Question: I'm given three points and need to draw a smooth 3D parabola. The trouble is that curved line is choppy and has some weird divots in it

Here is my code...
'''
func drawJump(jump: Jump){
let halfDistance = jump.distance.floatValue/2 as Float
let tup = CalcParabolaValues(0.0, y1: 0.0, x2: halfDistance, y2: jump.height.floatValue, x3: jump.distance.floatValue, y3: 0)
println("tuple up")
var currentX = 0 as Float
var increment = jump.distance.floatValue / Float(50)
while currentX < jump.distance.floatValue - increment {
let x1 = Float(currentX)
let x2 = Float((currentX+increment))
let y1 = calcParabolaYVal(tup.a, b: tup.b, c: tup.c, x: x1)
let y2 = calcParabolaYVal(tup.a, b: tup.b, c: tup.c, x: x2)
drawLine(x1, y1: y1, x2: x2, y2: y2)
currentX += increment
}
}
func CalcParabolaValues(x1: Float, y1: Float, x2: Float, y2: Float, x3: Float, y3: Float) -> (a: Float, b: Float, c: Float) {
println(x1, y1, x2, y2, x3, y3)
let a = y1/((x1-x2)*(x1-x3)) + y2/((x2-x1)*(x2-x3)) + y3/((x3-x1)*(x3-x2))
let b = (-y1*(x2+x3)/((x1-x2)*(x1-x3))-y2*(x1+x3)/((x2-x1)*(x2-x3))-y3*(x1+x2)/((x3-x1)*(x3-x2)))
let c = (y1*x2*x3/((x1-x2)*(x1-x3))+y2*x1*x3/((x2-x1)*(x2-x3))+y3*x1*x2/((x3-x1)*(x3-x2)))
return (a, b, c)
}
func calcParabolaYVal(a:Float, b:Float, c:Float, x:Float)->Float{
return a * x * x + b * x + c
}
func drawLine(x1: Float, y1: Float,x2: Float, y2: Float) {
println("drawLine \(x1) \(y1) \(x2) \(y2)")
let positions: [Float32] = [
x1, y1, 0,
x2, y2, 0
]
let positionData = NSData(bytes: positions, length: sizeof(Float32)*positions.count)
let indices: [Int32] = [0, 1]
let indexData = NSData(bytes: indices, length: sizeof(Int32) * indices.count)
let source = SCNGeometrySource(data: positionData, semantic: SCNGeometrySourceSemanticVertex, vectorCount: indices.count, floatComponents: true, componentsPerVector: 3, bytesPerComponent: sizeof(Float32), dataOffset: 0, dataStride: sizeof(Float32) * 3)
let element = SCNGeometryElement(data: indexData, primitiveType: SCNGeometryPrimitiveType.Line, primitiveCount: indices.count, bytesPerIndex: sizeof(Int32))
let line = SCNGeometry(sources: [source], elements: [element])
self.rootNode.addChildNode( SCNNode(geometry: line))
}
func renderer(aRenderer: SCNSceneRenderer, willRenderScene scene: SCNScene, atTime time: NSTimeInterval) {
glLineWidth(20)
}
'''
I also have to figure out how to animate the arc from left to right. Can someone help me out? Swift or Objective C is fine. Any help is appreciated. Thanks!
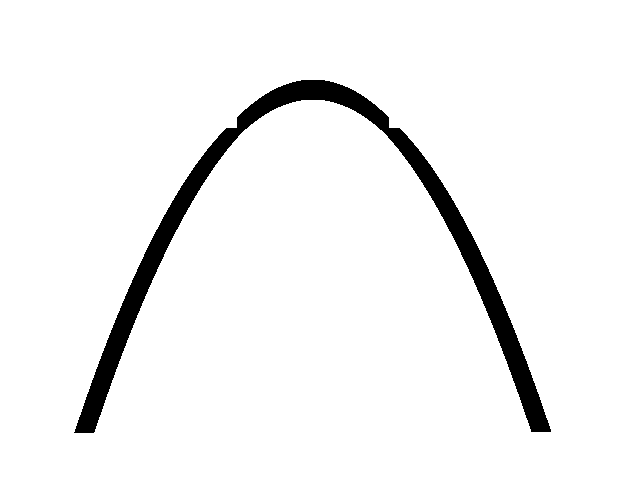
Answer: I'd recommend using <URL> are a nice fit for cases like this.
### The Parabola
Watch out, though -- you probably want a path that represents just the open stroke of the arc. If you do something like this:
'''
let path = UIBezierPath()
path.moveToPoint(CGPointZero)
path.addQuadCurveToPoint(CGPoint(x: 100, y: 0), controlPoint: CGPoint(x: 50, y: 200))
'''
You'll get a filled-in parabola, like this (seen in 2D in the debugger quick look, then extruded in 3D with 'SCNShape'):

To create a closed shape that's just the arc, you'll need to trace back over the curve, a little bit away from the original:
'''
let path = UIBezierPath()
path.moveToPoint(CGPointZero)
path.addQuadCurveToPoint(CGPoint(x: 100, y: 0), controlPoint: CGPoint(x: 50, y: 200))
path.addLineToPoint(CGPoint(x: 99, y: 0))
path.addQuadCurveToPoint(CGPoint(x: 1, y: 0), controlPoint: CGPoint(x: 50, y: 198))
'''

That's better.
### ... in Three-Dee!
How to actually make it 3D? Just make an 'SCNShape' with the extrusion depth you like:
'''
let shape = SCNShape(path: path, extrusionDepth: 10)
'''
And set it in your scene:
'''
shape.firstMaterial?.diffuse.contents = SKColor.blueColor()
let shapeNode = SCNNode(geometry: shape)
shapeNode.pivot = SCNMatrix4MakeTranslation(50, 0, 0)
shapeNode.eulerAngles.y = Float(-M_PI_4)
root.addChildNode(shapeNode)
'''
Here I'm using a 'pivot' to make the shape rotate around the major axis of the parabola, instead of the 'y = 0' axis of the planar Bezier curve. And making it blue. Also, 'root' is just a shortcut I made for the view's scene's root node.
### Animating
The shape of the parabola doesn't really need to change through your animation -- you just need a visual effect that progressively reveals it along its x-axis. <URL> are a great fit for that, because you can make the animated effect per-pixel instead of per-vertex and do all the expensive work on the GPU.
Here's a shader snippet that uses a 'progress' parameter, varying from 0 to 1, to set opacity based on x-position:
'''
// declare a variable we can set from SceneKit code
uniform float progress;
// tell SceneKit this shader uses transparency so we get correct draw order
#pragma transparent
// get the position in model space
vec4 mPos = u_inverseModelViewTransform * vec4(_surface.position, 1.0);
// a bit of math to ramp the alpha based on a progress-adjusted position
_surface.transparent.a = clamp(1.0 - ((mPos.x + 50.0) - progress * 200.0) / 50.0, 0.0, 1.0);
'''
Set that as a shader modifier for the Surface entry point, and then you can animate the 'progress' variable:
'''
let modifier = "uniform float progress;
#pragma transparent
vec4 mPos = u_inverseModelViewTransform * vec4(_surface.position, 1.0);
_surface.transparent.a = clamp(1.0 - ((mPos.x + 50.0) - progress * 200.0) / 50.0, 0.0, 1.0);"
shape.shaderModifiers = [ SCNShaderModifierEntryPointSurface: modifier ]
shape.setValue(0.0, forKey: "progress")
SCNTransaction.begin()
SCNTransaction.setAnimationDuration(10)
shape.setValue(1.0, forKey: "progress")
SCNTransaction.commit()
'''

### Further Considerations
<URL> playground. A few things left as exercises to the reader, plus other notes:
- Factor out the magic numbers and make a function or class so you can alter the size/shape of your parabola. (Remember that you can scale SceneKit nodes relative to other scene elements, so they don't have to use the same units.) - Position the parabola relative to other scene elements. If you take away my line that sets the 'pivot', the 'shapeNode.position' is the left end of the parabola. Change the parabola's length (or scale it), then rotate it around its y-axis, and you can make the other end line up with some other node. (For you to <URL>- I threw this together with Swift 2 beta, but I don't think there's any Swift-2-specific syntax in there -- porting back to 1.2 if you need to deploy soon should be straightforward.- If you also want to do this on OS X, it's a bit trickier -- there, 'SCNShape' uses 'NSBezierPath', which unlike 'UIBezierPath' doesn't support quadratic curves. Probably an easy way out would be to fake it with an elliptical arc.